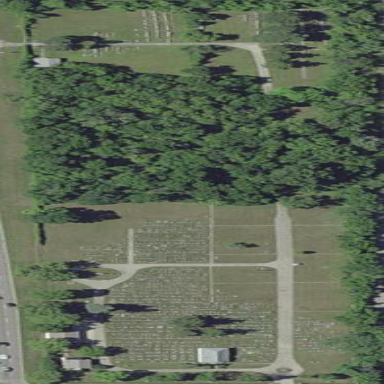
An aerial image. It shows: Cemetery.